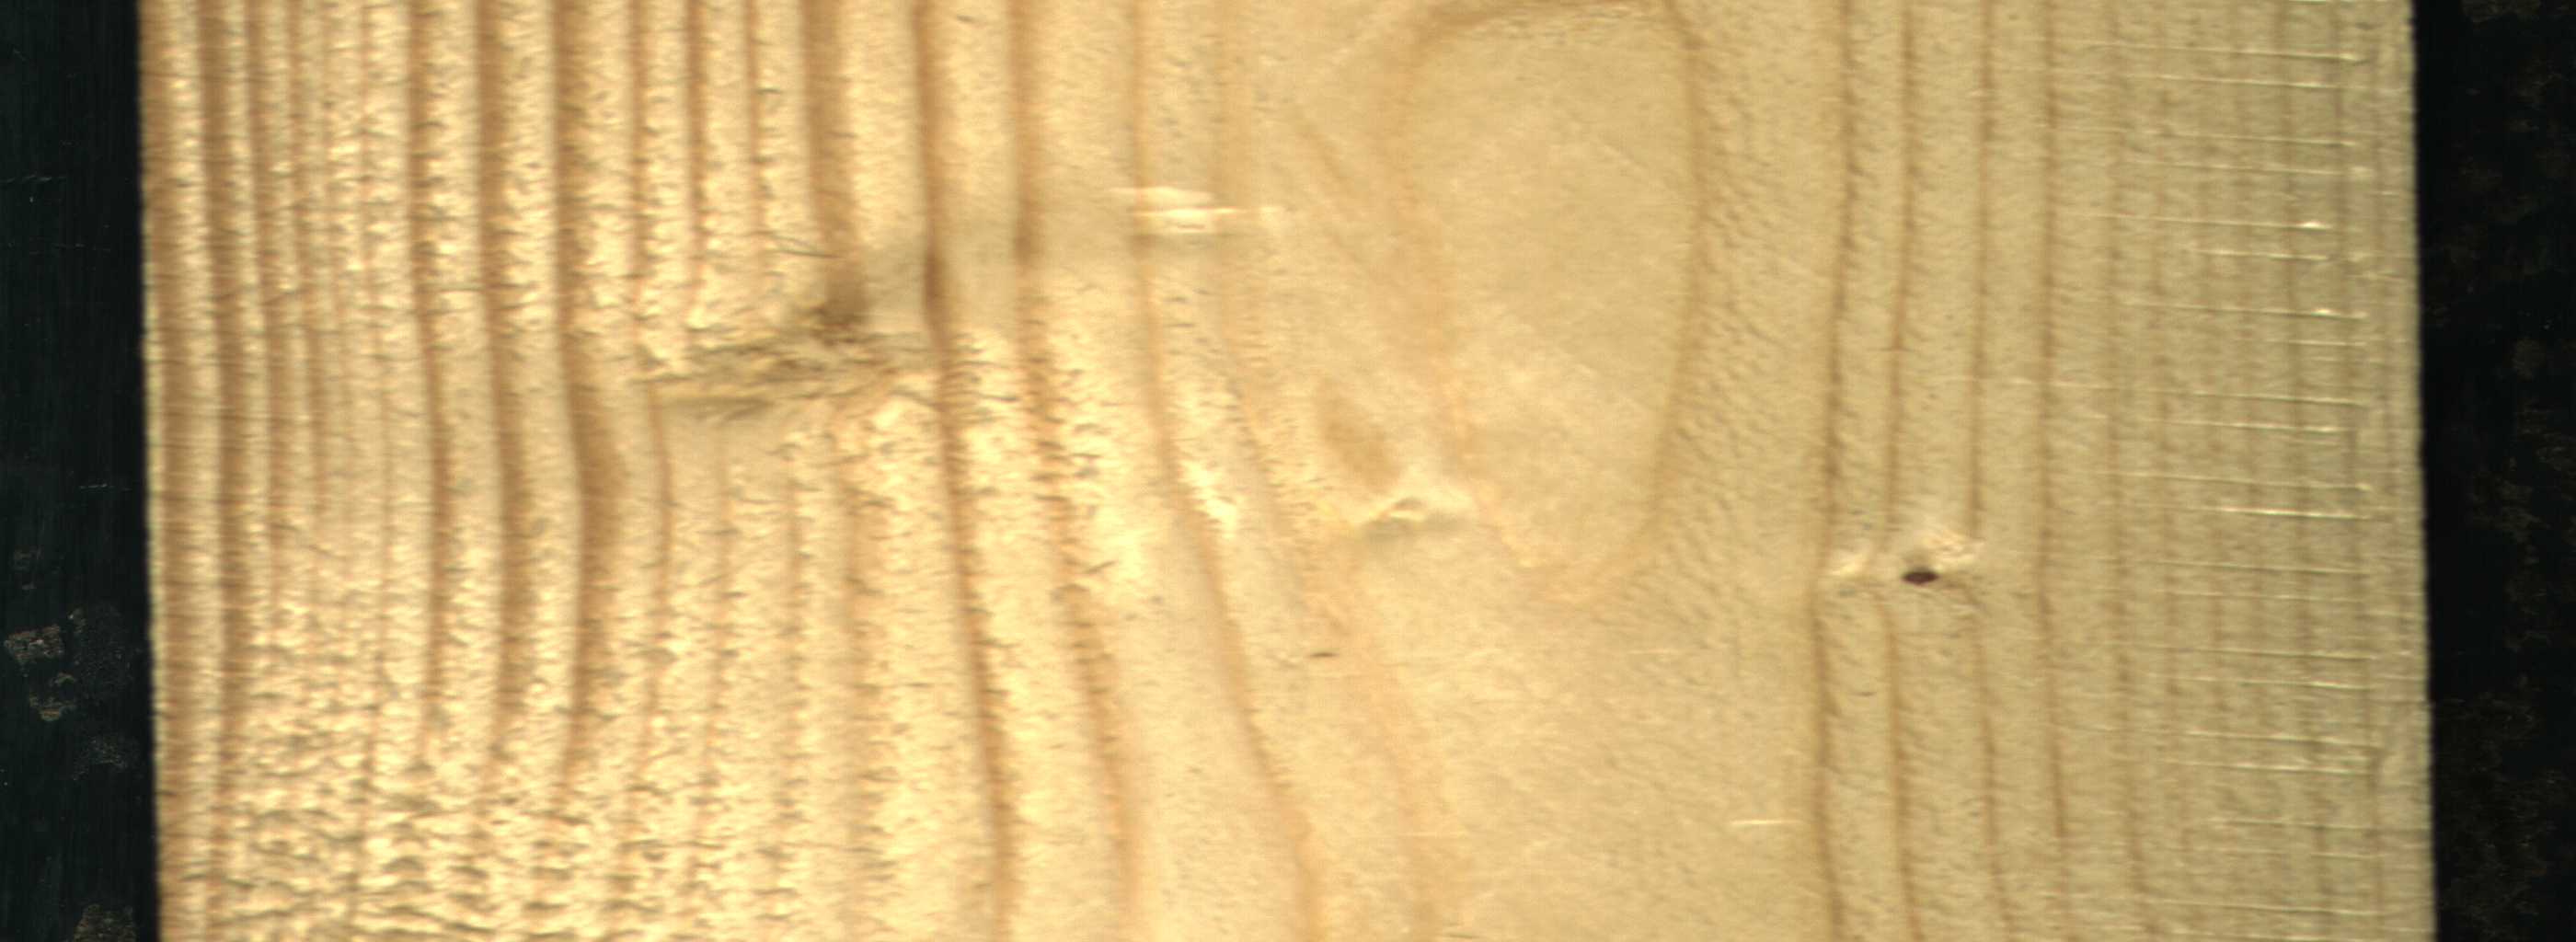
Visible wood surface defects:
Live_Knot